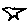
Label: star